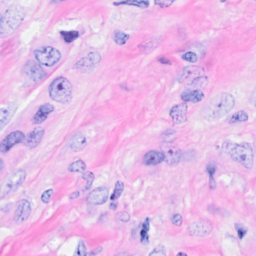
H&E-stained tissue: Breast